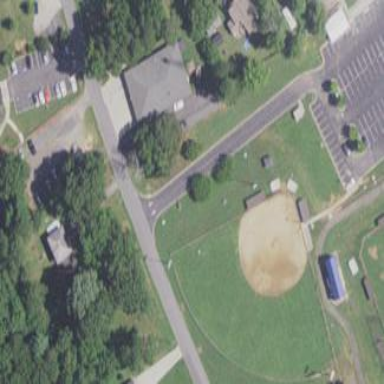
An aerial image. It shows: Softball pitch for leisure and sport activities.